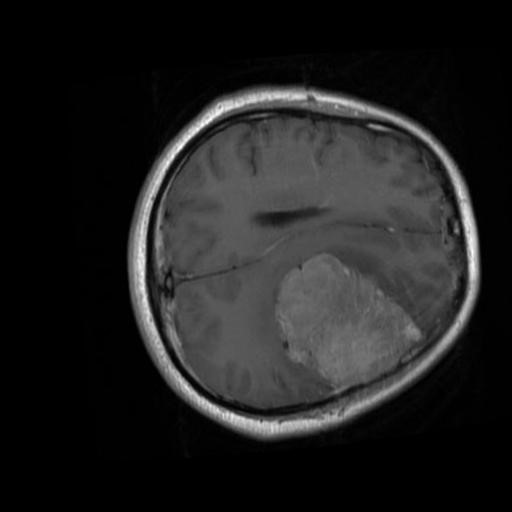
Label: brain_menin